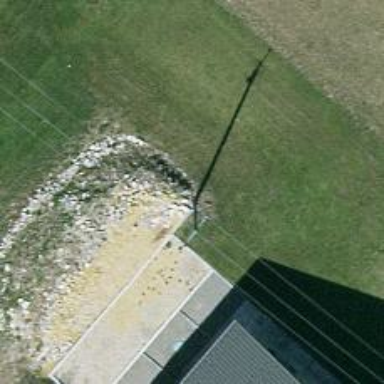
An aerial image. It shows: Minor power line with three cables.